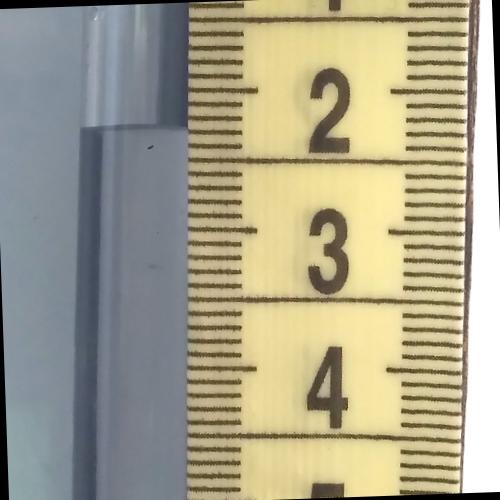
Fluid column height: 2.3 cm